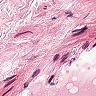
Metastatic tissue present: no